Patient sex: F
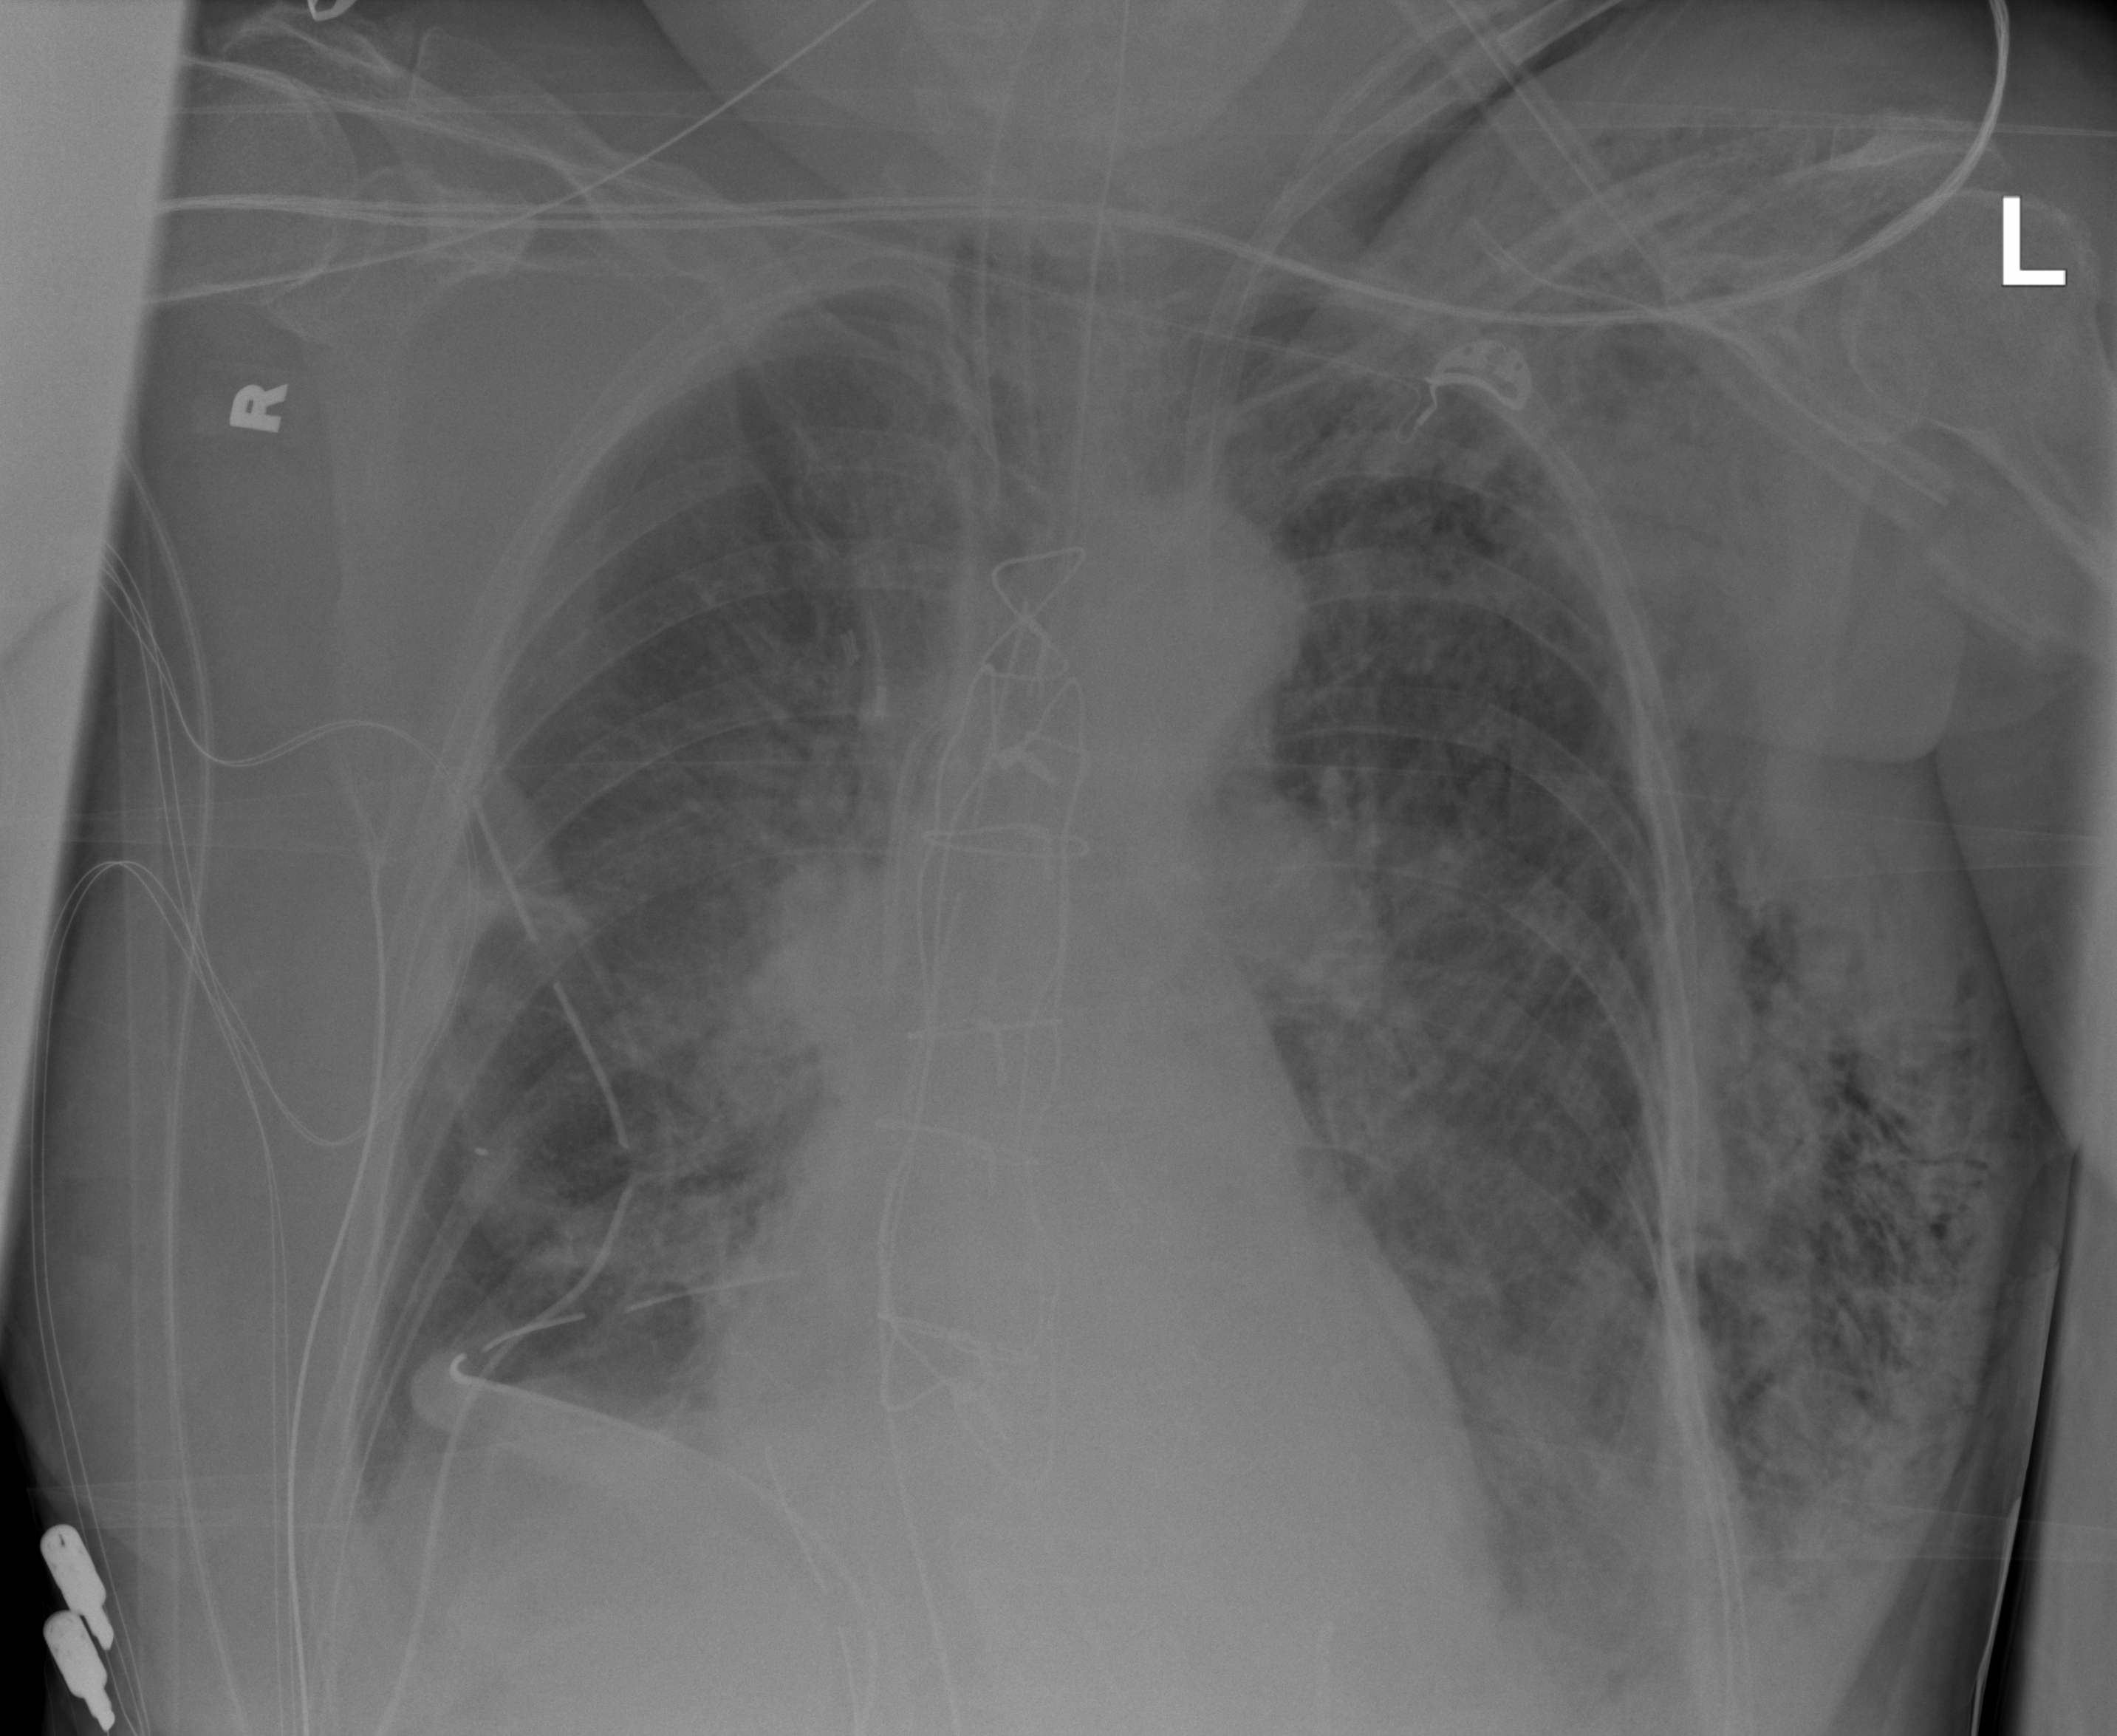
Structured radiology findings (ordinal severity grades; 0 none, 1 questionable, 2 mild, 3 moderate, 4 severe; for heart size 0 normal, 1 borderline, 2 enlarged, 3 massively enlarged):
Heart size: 2
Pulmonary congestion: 2
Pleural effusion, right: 2
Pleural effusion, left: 2
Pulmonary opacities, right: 3
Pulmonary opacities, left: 2
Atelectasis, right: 2
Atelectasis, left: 2